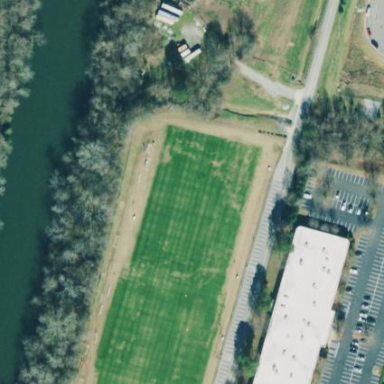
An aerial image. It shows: Grass pitch used for soccer.